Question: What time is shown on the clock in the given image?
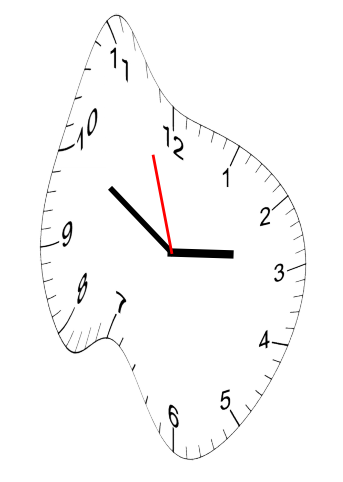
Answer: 02:49:57